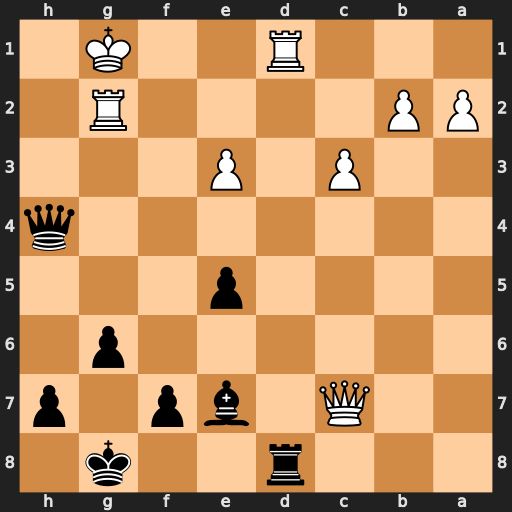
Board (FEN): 3r2k1/2Q1bp1p/6p1/4p3/7q/2P1P3/PP4R1/3R2K1
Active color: b
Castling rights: -
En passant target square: -
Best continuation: Rxd1#